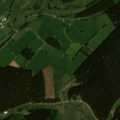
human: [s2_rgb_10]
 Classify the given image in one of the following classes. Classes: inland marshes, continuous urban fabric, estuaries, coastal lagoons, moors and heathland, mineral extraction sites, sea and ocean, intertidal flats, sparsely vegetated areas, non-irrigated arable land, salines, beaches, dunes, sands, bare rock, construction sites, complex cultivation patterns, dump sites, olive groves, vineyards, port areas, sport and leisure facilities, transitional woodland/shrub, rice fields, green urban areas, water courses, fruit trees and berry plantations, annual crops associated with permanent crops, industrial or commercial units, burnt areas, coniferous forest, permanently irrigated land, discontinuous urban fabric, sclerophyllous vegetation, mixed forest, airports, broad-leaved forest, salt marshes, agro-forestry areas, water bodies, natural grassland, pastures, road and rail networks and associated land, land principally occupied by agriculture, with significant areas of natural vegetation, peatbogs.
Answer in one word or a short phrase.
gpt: discontinuous urban fabric, pastures, land principally occupied by agriculture, with significant areas of natural vegetation, coniferous forest